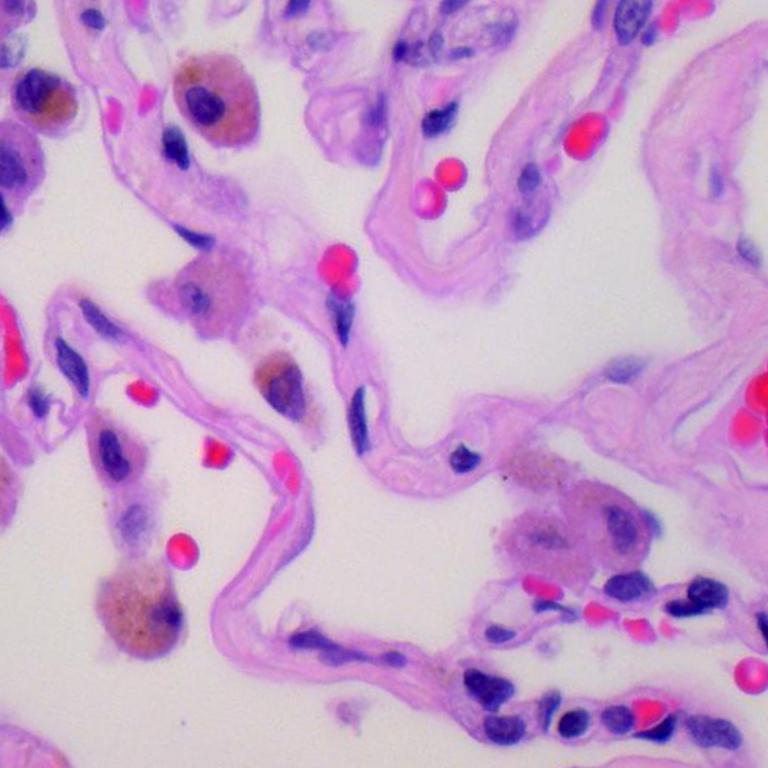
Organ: lung
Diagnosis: benign